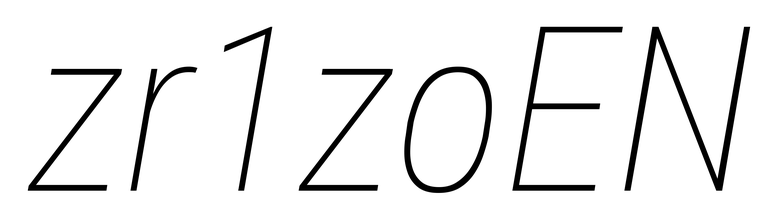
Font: Roboto-Italic_Condensed_Thin_Italic